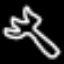
Label: fork